Platform: macOS
Application: Arc Browser
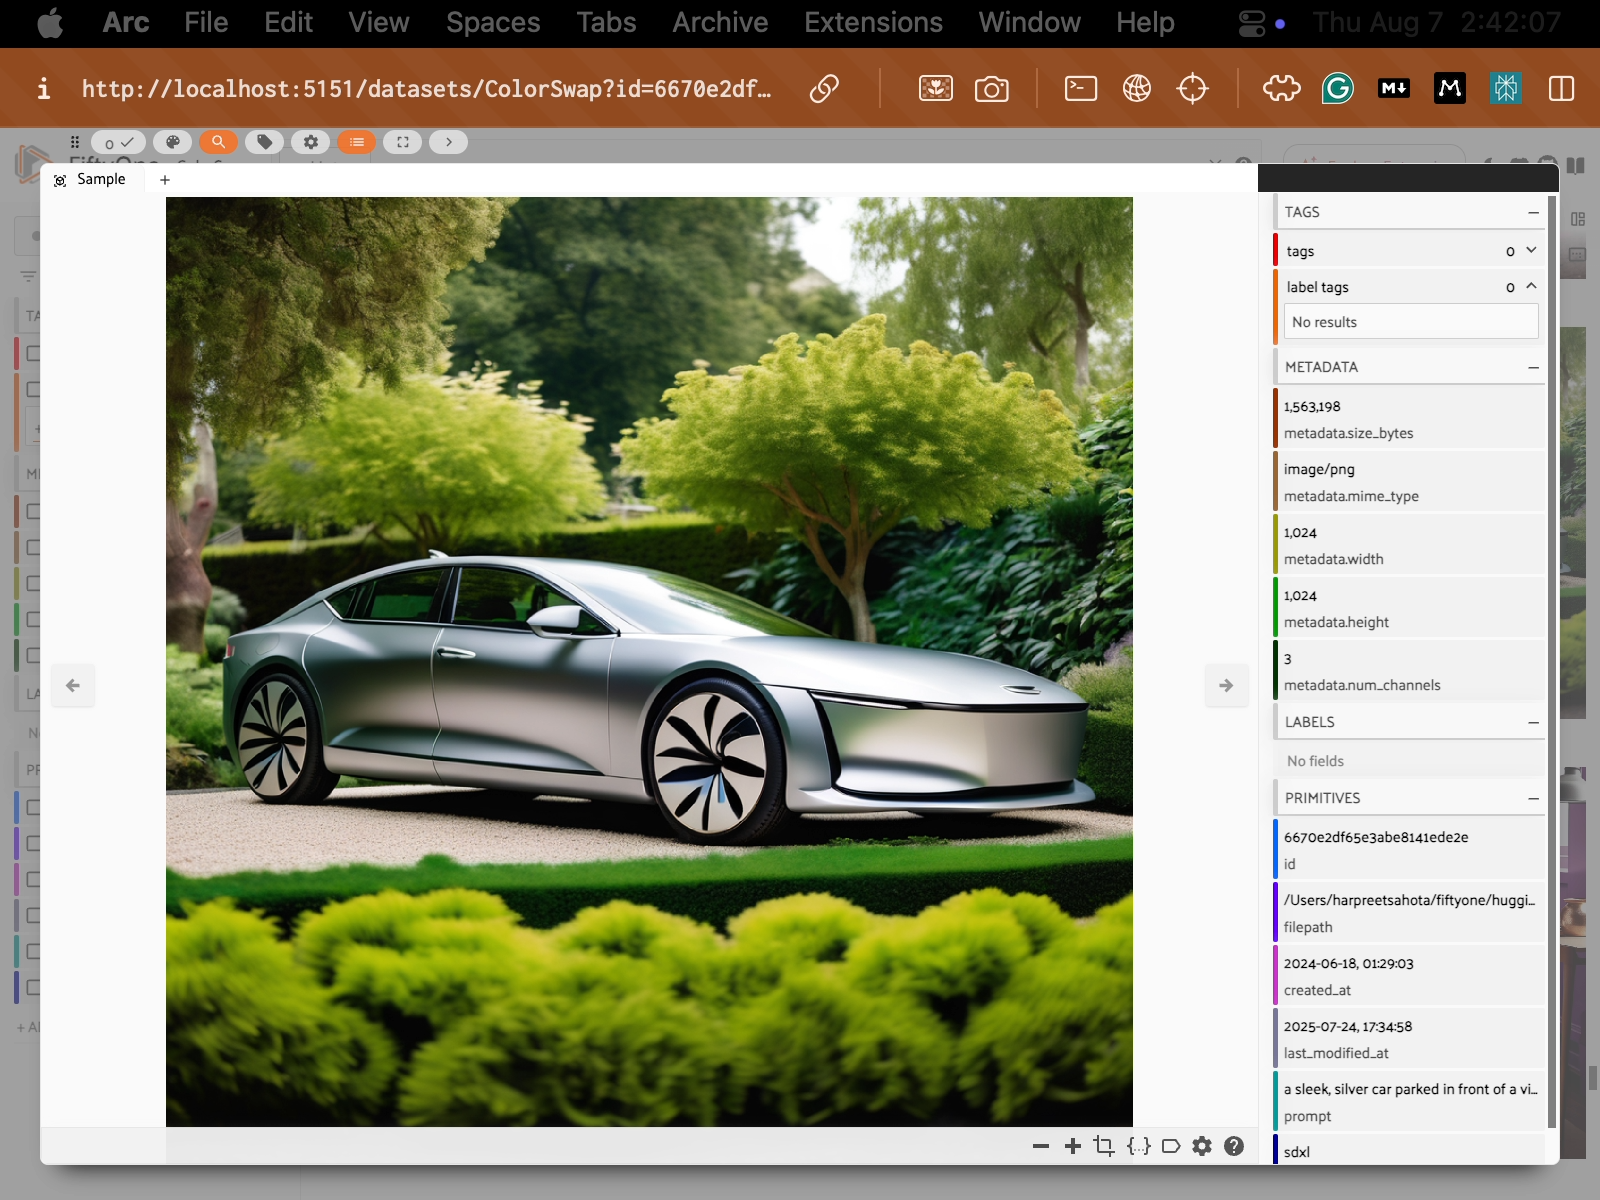
task_description: Locate the actions row in this sample modal
action_type: hover
element_info: Menu Item
steps_since_start: 1